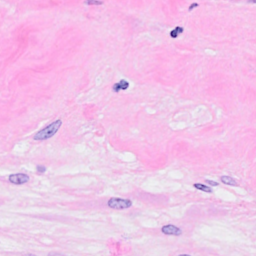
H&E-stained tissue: Breast